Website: walmart
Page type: billing-address
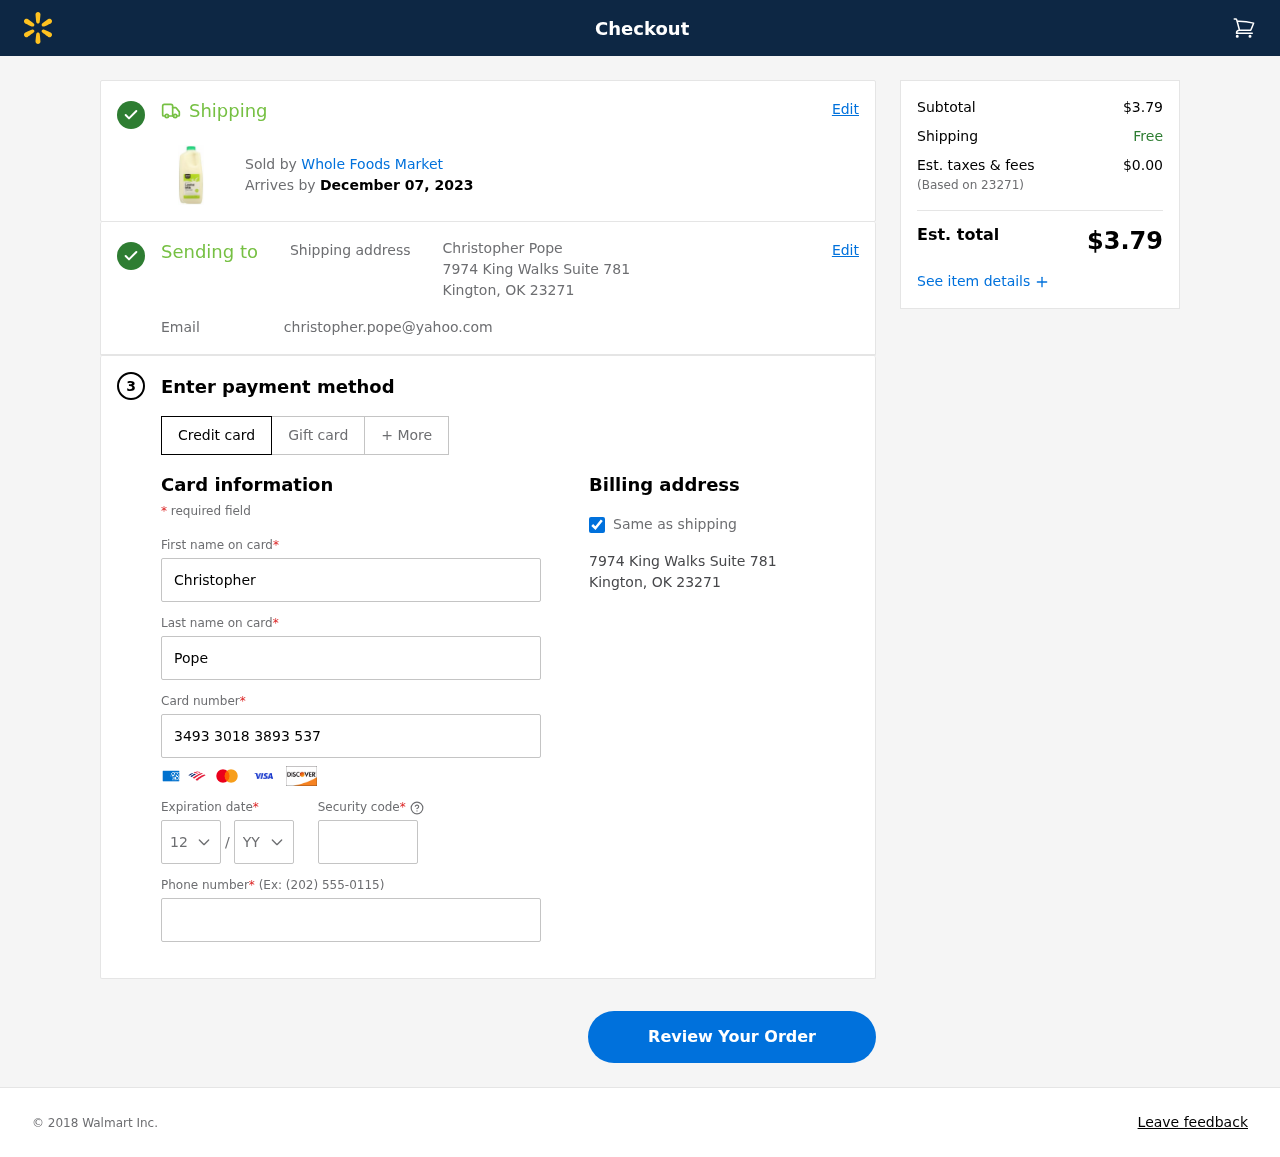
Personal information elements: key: PII_CARD_CVV
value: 7957
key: PII_CARD_EXPIRY_MONTH
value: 12
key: PII_CARD_EXPIRY_YEAR
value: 30
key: PII_CARD_NUMBER
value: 3493 3018 3893 537
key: PII_CITY_STATE_ZIP
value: Kington, OK 23271
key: PII_EMAIL
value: christopher.pope@yahoo.com
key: PII_FIRSTNAME
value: Christopher
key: PII_FULLNAME
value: Christopher Pope
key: PII_LASTNAME
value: Pope
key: PII_PHONE
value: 3446655489
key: PII_POSTCODE
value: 23271
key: PII_STREET
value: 7974 King Walks Suite 781
Product elements: key: PRODUCT1_BRAND
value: Whole Foods Market
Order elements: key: ORDER_DELIVERY_DATE
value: December 07, 2023
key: ORDER_SUBTOTAL
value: $3.79
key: ORDER_TAX
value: $0.00
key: ORDER_TOTAL
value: $3.79